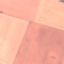
Label: AnnualCrop